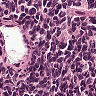
Metastatic tissue present: no